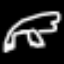
Label: frog